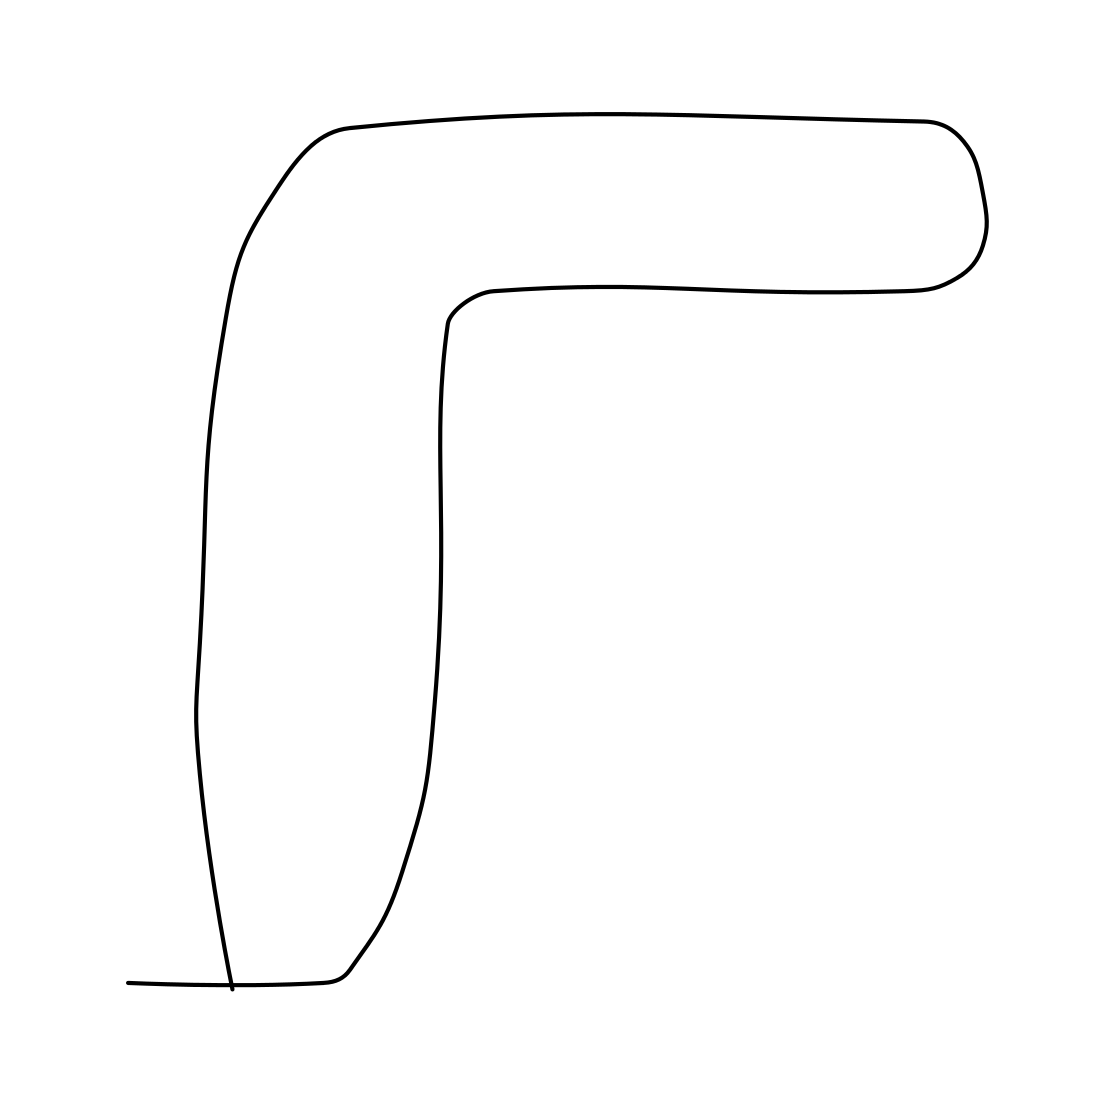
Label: boomerang